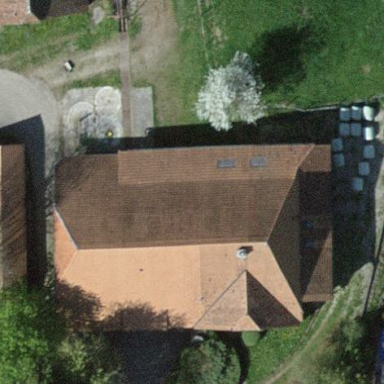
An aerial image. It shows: Farm building.